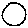
Label: circle